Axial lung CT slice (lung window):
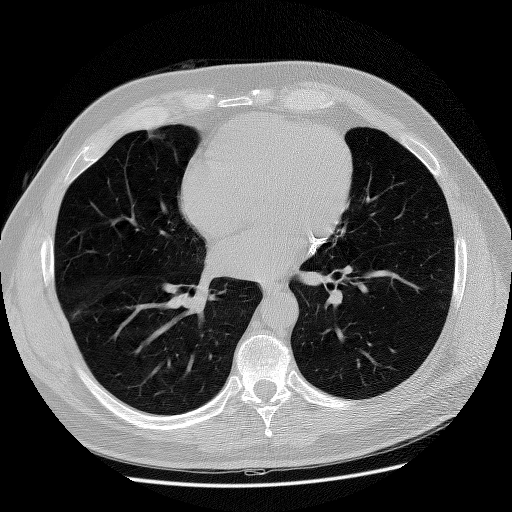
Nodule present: no